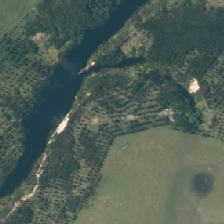
Land cover: deciduous_hardwood